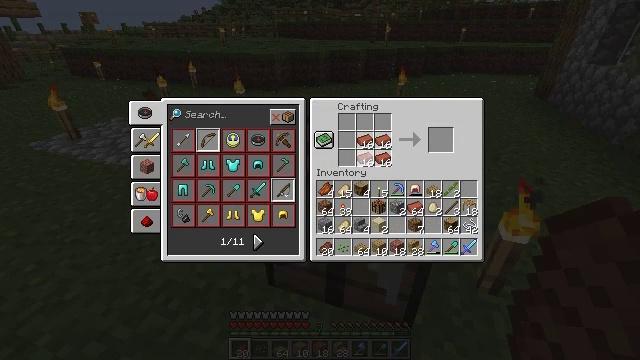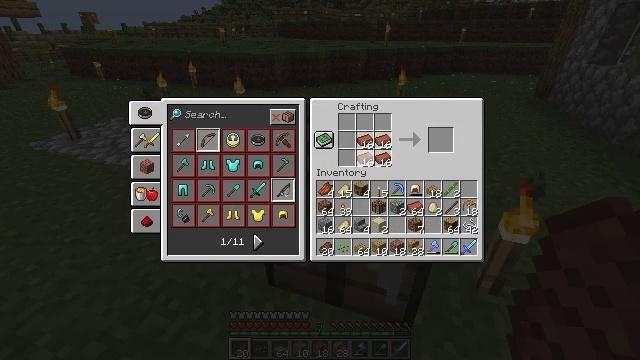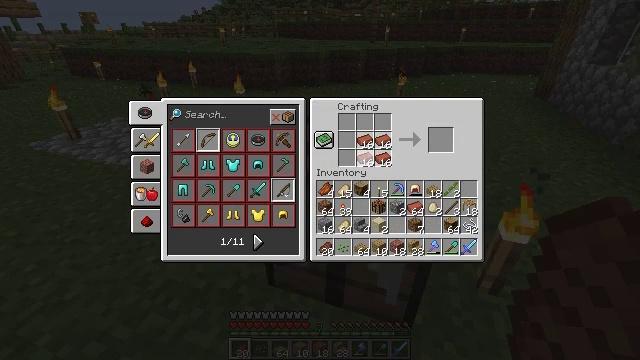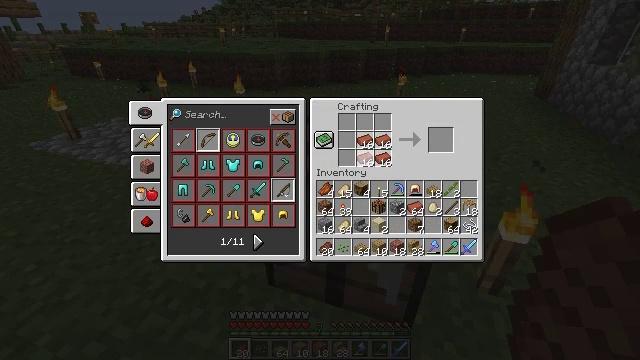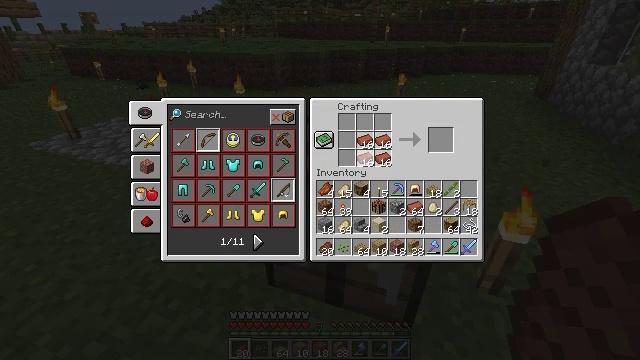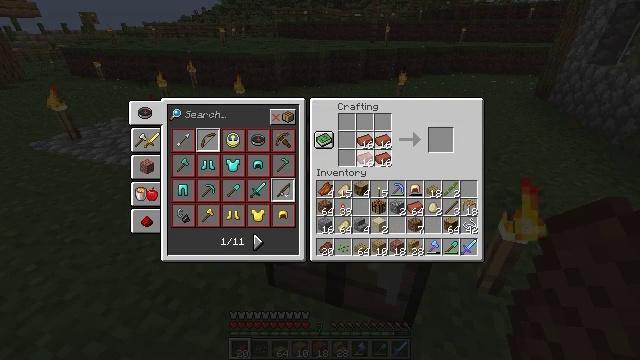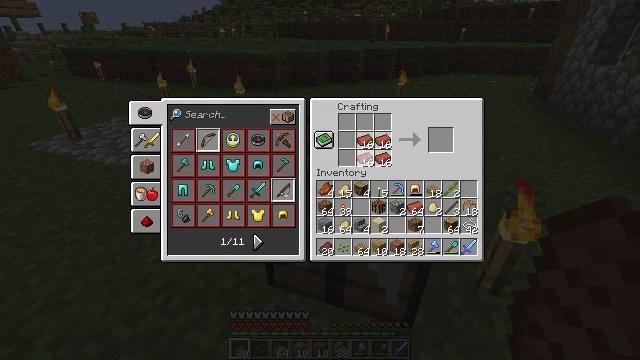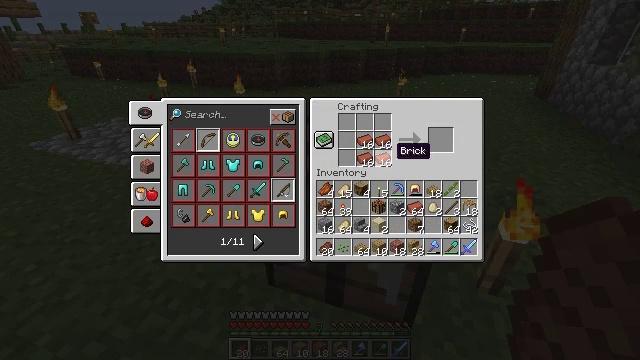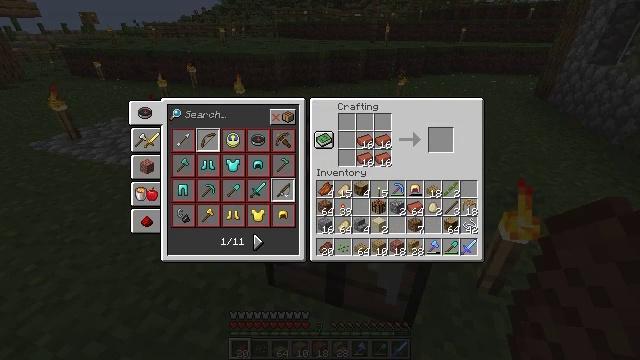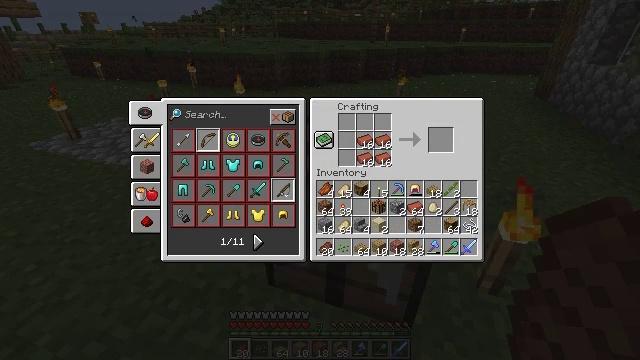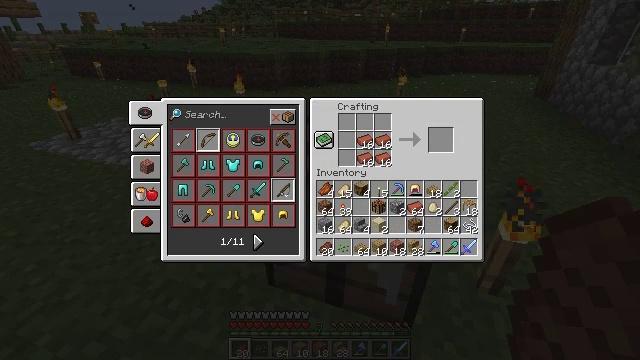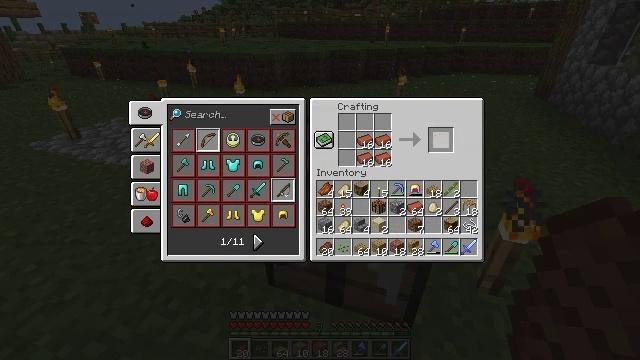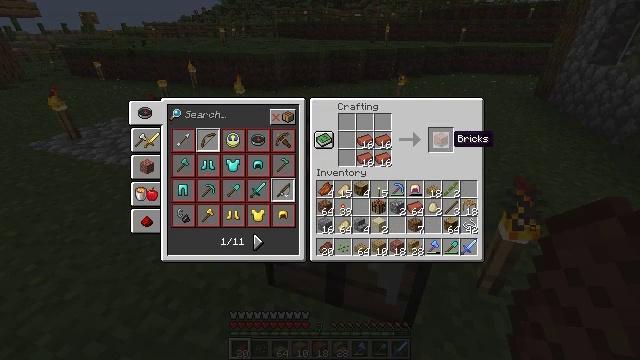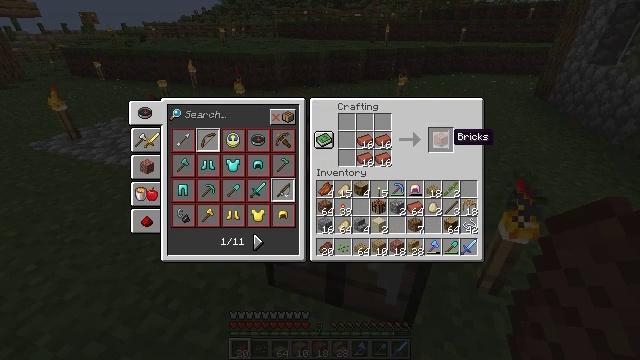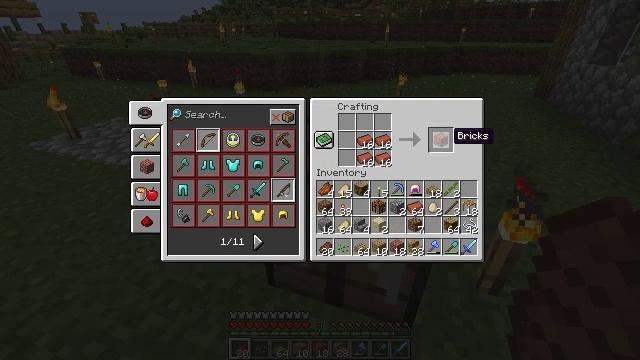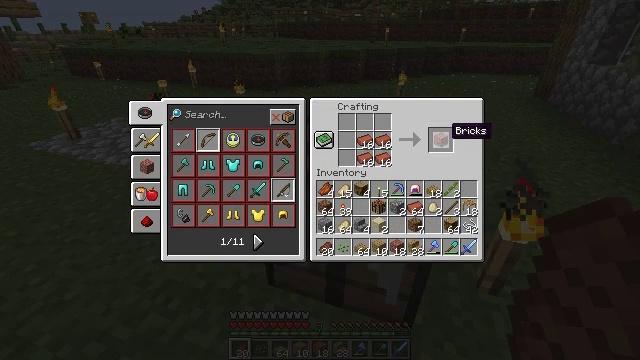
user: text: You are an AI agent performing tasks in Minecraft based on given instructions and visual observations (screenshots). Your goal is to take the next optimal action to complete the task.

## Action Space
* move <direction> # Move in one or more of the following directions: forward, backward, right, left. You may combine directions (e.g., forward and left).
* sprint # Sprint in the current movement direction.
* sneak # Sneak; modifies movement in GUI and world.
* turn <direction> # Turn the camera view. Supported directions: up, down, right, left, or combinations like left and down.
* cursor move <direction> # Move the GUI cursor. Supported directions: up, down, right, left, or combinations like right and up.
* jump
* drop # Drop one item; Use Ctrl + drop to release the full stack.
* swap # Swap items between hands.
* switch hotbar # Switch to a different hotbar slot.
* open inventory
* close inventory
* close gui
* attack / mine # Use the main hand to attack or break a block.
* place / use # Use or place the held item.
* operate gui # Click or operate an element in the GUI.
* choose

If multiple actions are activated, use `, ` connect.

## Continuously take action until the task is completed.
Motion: motion action
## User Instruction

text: Craft bricks.
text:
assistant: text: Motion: sneak, operate gui
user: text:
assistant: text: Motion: sneak, operate gui
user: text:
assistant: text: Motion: sneak, operate gui
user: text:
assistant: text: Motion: sneak, operate gui
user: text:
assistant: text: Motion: sneak, operate gui
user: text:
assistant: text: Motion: sneak, operate gui
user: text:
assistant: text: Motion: sneak, cursor move right
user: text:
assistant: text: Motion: cursor move right
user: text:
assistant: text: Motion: cursor move right
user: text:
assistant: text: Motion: cursor move right
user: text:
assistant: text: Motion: no_op
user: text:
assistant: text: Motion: no_op
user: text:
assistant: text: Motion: sneak
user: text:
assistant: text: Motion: sneak
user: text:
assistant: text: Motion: sneak
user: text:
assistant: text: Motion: sneak
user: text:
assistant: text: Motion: sneak
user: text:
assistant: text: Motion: sneak
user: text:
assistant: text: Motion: sneak
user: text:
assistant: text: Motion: sneak, operate gui
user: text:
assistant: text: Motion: sneak, operate gui
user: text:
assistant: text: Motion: sneak
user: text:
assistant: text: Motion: sneak
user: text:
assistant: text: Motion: sneak
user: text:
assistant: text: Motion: sneak, cursor move down
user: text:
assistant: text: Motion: sneak, cursor move down
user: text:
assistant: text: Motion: sneak, cursor move down
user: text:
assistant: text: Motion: cursor move down
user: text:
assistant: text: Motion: no_op
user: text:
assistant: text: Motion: no_op